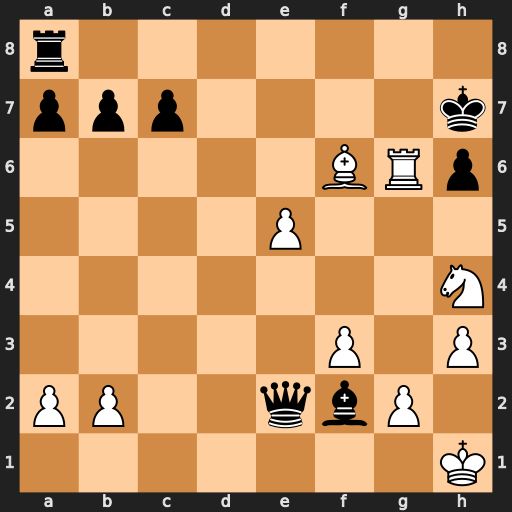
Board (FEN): r7/ppp4k/5BRp/4P3/7N/5P1P/PP2qbP1/7K
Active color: w
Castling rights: -
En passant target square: -
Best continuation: Rg7+ Kh8 Ng6#